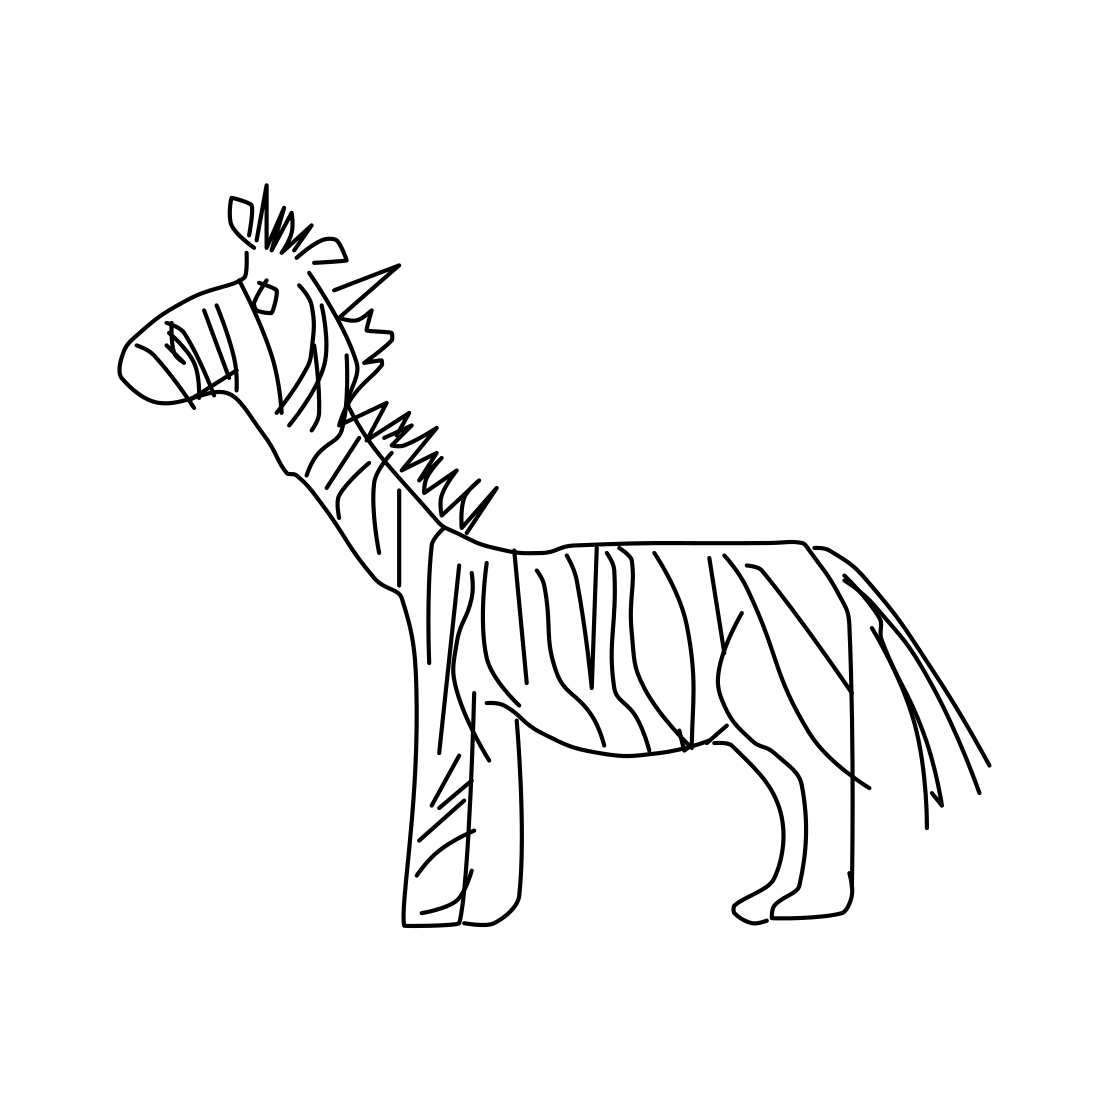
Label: zebra